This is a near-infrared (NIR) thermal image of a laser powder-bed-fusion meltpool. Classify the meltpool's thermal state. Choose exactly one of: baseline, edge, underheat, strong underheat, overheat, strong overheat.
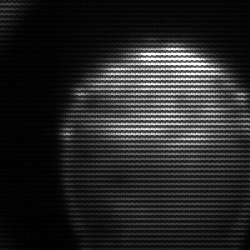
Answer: edge